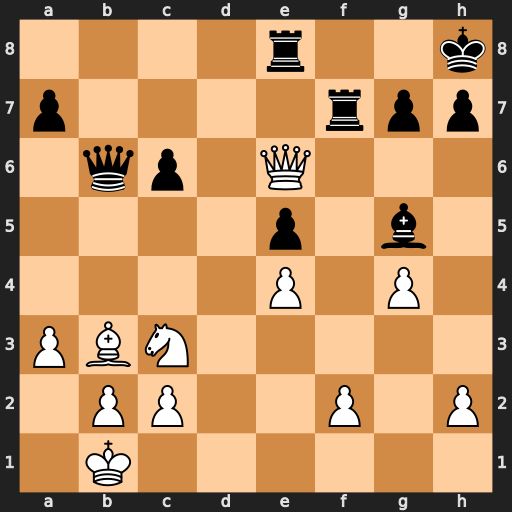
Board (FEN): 4r2k/p4rpp/1qp1Q3/4p1b1/4P1P1/PBN5/1PP2P1P/1K6
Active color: w
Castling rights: -
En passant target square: -
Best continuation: Qxe8+ Rf8 Qxf8#